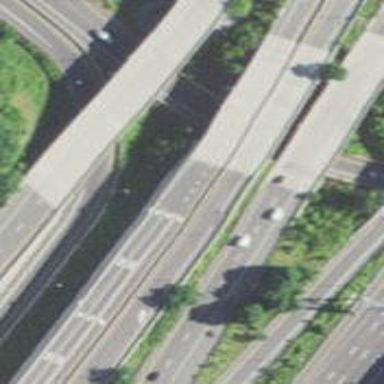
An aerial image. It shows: Asphalt motorway link.